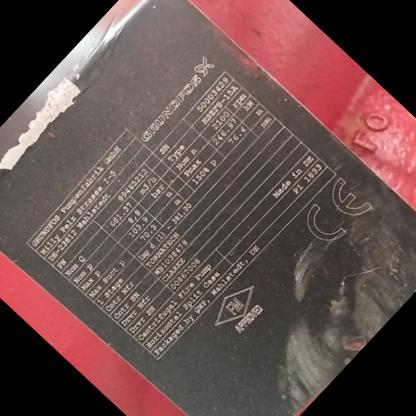
Klasa: tabliczka-znamionowa